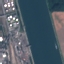
Land use / land cover class: River